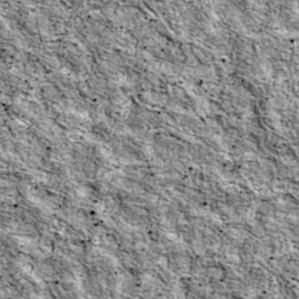
Label: non_frost